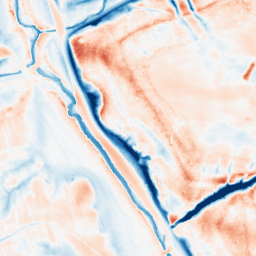
Category: trend_removal
Decomposition family: local_polynomial
Decomposition parameters: window_size: 31
degree: 2
Upsampling method: edge_directed
Upsampling parameters: scale: 2
Upsampling scale: 2